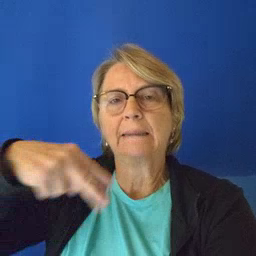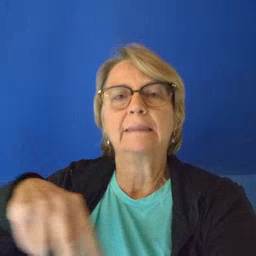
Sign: dance